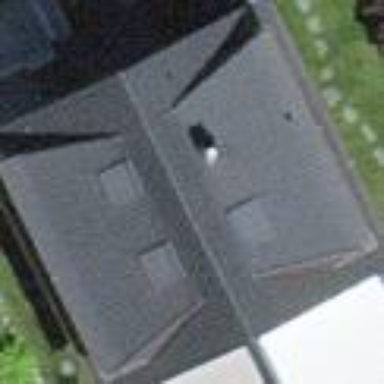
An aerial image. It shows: Gabled roofed house.